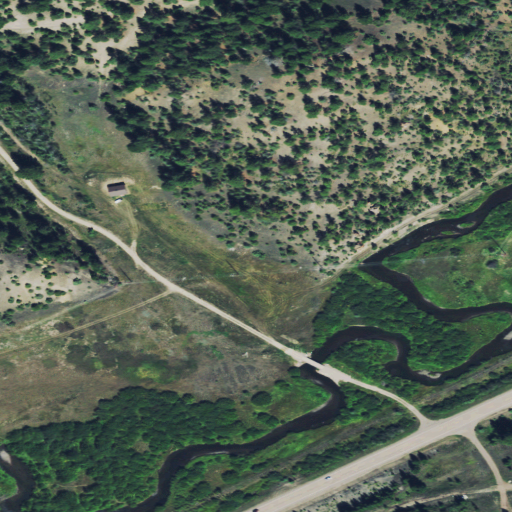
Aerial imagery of valley in Montana named Pickett Gulch containing shrub, grassland, woody wetlands, evergreen forest, herbaceous wetlands, low intensity development, pasture, and medium intensity development